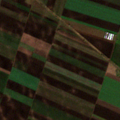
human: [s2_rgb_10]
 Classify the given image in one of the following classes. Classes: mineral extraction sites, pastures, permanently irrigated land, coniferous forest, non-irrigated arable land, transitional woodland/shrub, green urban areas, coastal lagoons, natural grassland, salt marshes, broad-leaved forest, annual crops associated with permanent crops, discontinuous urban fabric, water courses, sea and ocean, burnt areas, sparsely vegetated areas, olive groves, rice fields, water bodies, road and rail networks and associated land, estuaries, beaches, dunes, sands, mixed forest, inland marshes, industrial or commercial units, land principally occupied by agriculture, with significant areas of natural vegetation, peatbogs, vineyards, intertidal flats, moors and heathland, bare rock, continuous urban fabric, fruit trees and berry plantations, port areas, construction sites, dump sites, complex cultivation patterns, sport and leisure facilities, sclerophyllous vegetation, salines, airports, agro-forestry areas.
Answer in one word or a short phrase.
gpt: non-irrigated arable land